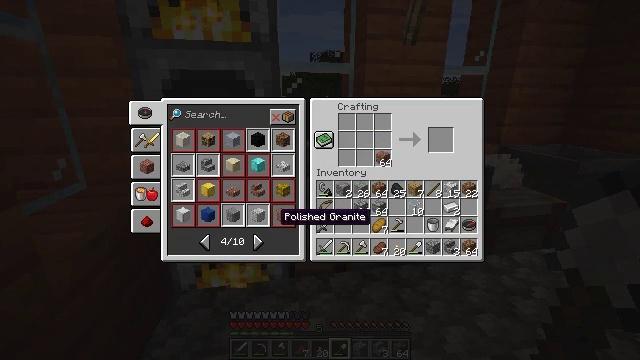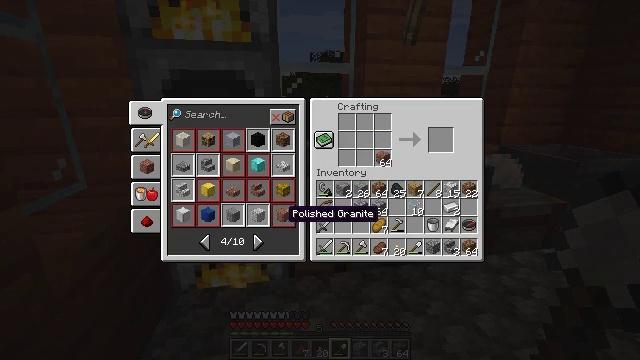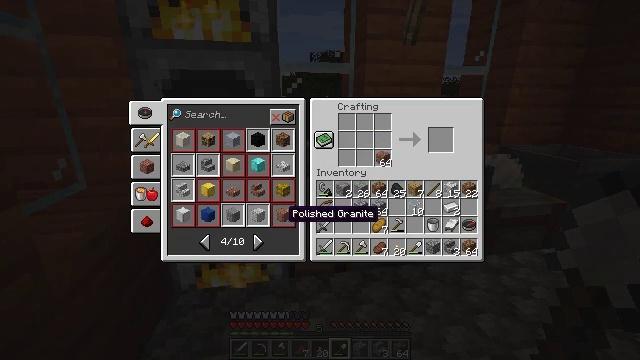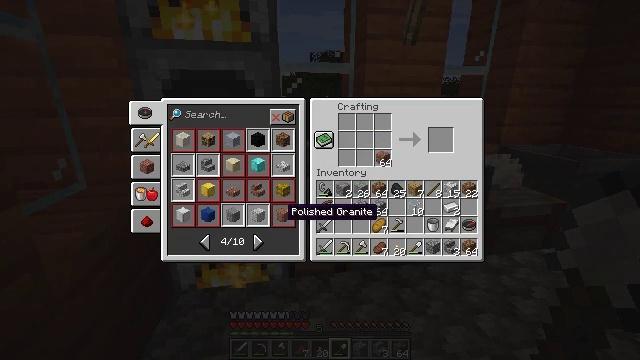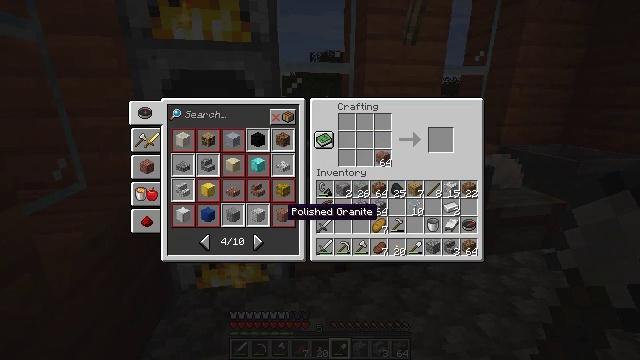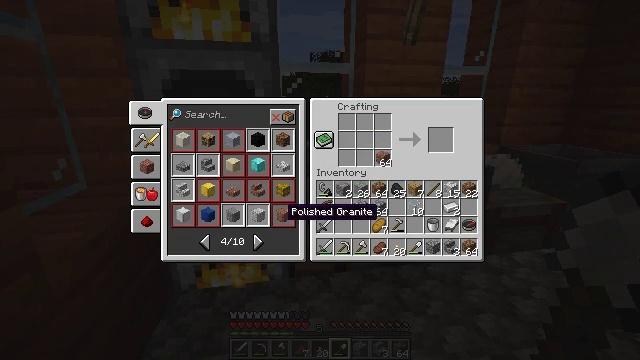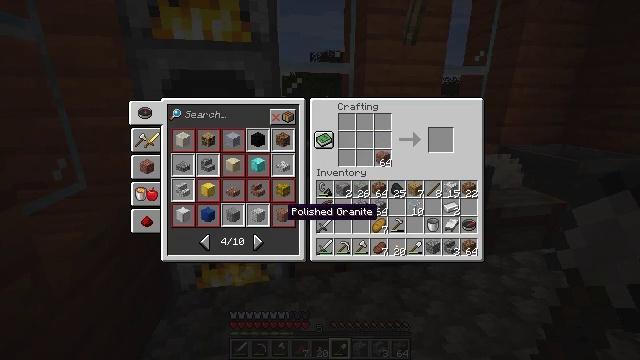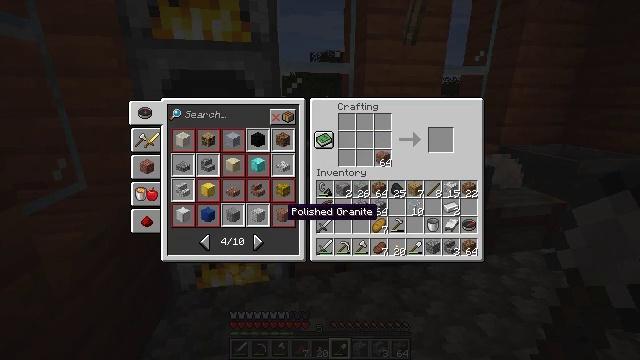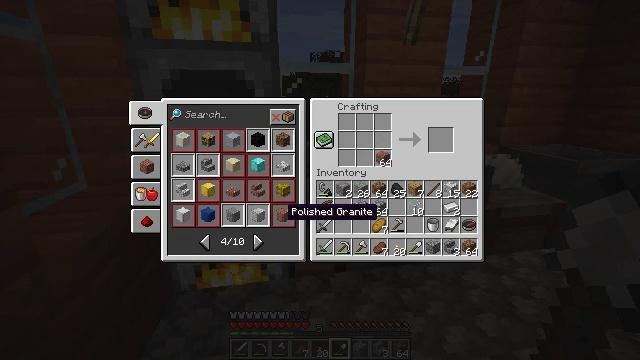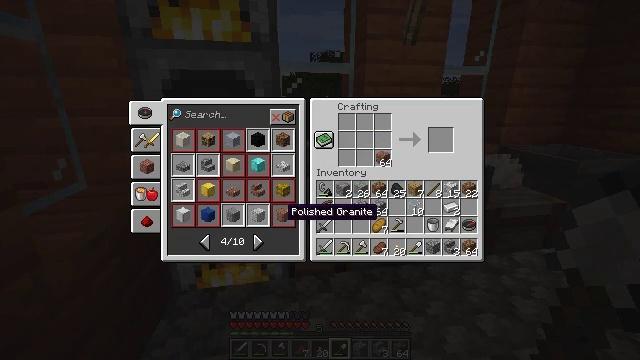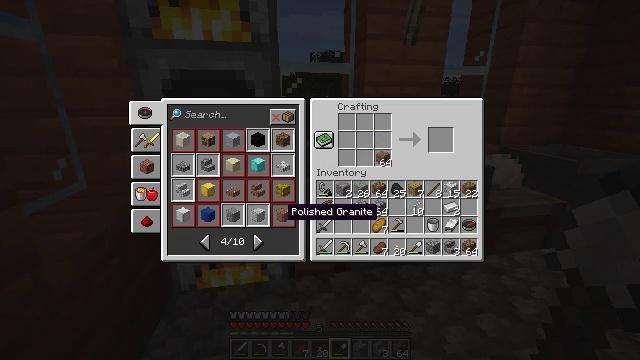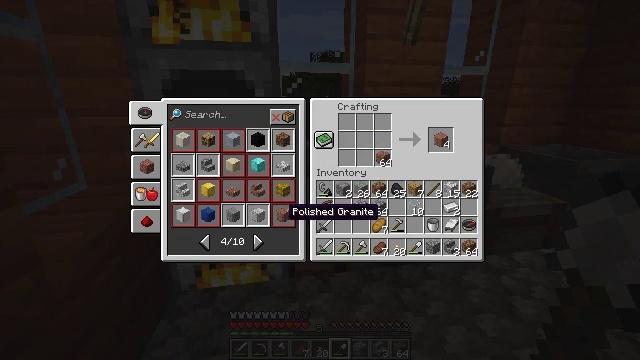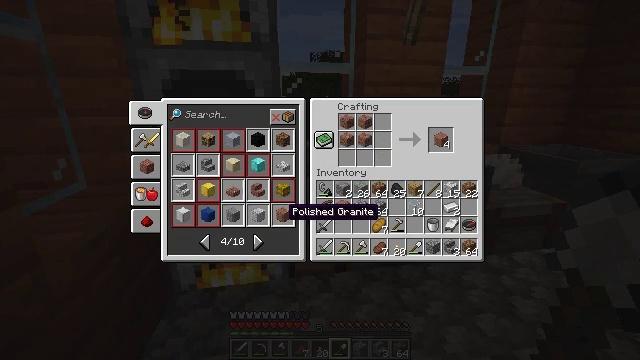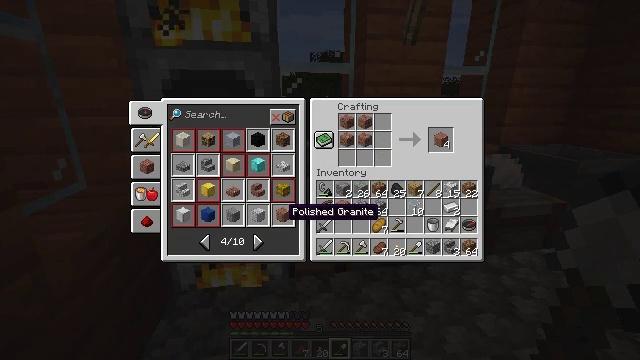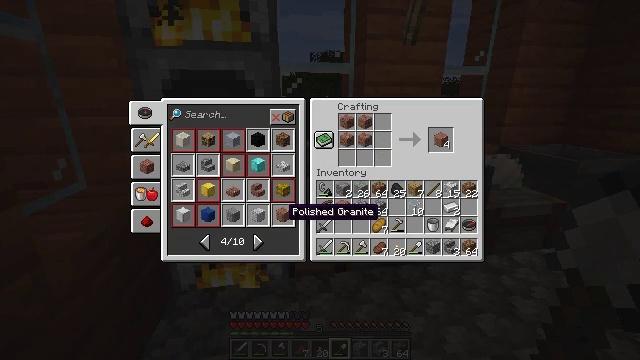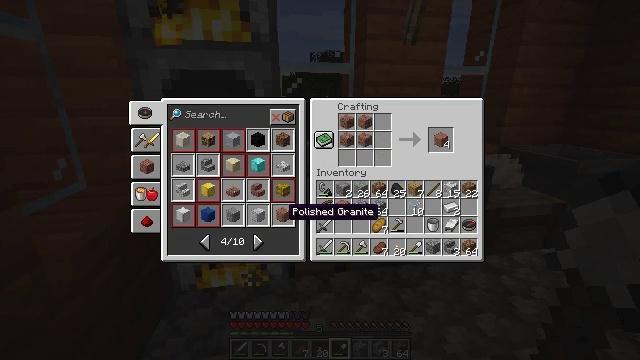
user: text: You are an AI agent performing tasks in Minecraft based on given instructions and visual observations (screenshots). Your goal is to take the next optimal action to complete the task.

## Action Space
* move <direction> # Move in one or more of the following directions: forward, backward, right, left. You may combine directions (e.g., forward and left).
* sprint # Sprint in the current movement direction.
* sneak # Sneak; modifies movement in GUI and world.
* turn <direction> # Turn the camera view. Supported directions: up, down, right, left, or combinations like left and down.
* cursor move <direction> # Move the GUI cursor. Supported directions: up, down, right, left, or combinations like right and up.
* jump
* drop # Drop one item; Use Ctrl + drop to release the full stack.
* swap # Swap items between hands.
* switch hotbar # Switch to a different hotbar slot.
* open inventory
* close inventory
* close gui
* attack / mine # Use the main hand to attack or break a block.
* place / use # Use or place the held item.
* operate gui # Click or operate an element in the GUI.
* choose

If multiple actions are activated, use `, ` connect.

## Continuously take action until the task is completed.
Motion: motion action
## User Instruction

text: Use the crafting table to craft polished granite.
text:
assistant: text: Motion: turn right
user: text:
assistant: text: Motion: no_op
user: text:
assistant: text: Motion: no_op
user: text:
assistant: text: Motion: no_op
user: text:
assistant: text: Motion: no_op
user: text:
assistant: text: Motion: attack / mine
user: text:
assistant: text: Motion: attack / mine
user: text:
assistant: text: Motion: attack / mine
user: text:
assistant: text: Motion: no_op
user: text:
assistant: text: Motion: no_op
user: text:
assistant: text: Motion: attack / mine
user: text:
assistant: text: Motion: attack / mine
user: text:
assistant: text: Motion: attack / mine
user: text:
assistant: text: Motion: no_op
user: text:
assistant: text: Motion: attack / mine
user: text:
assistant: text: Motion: attack / mine
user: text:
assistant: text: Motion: attack / mine
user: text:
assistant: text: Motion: no_op
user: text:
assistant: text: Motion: attack / mine
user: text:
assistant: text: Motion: attack / mine
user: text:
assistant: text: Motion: attack / mine
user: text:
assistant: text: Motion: no_op
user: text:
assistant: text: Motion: no_op
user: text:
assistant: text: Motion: attack / mine
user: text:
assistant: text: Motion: attack / mine
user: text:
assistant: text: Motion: attack / mine
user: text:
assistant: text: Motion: no_op
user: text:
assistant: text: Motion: attack / mine
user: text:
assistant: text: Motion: attack / mine
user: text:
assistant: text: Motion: attack / mine